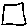
Label: square